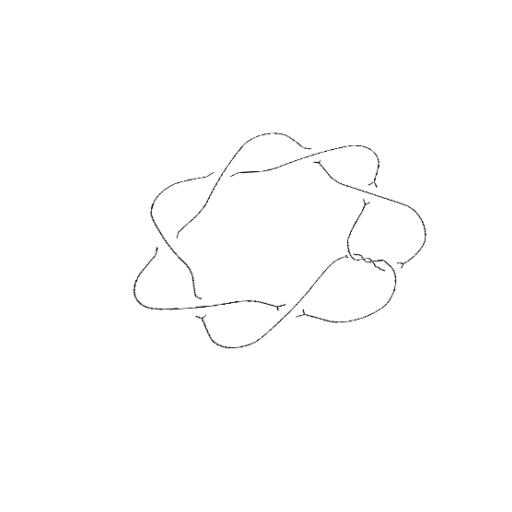
Crossing number: 10